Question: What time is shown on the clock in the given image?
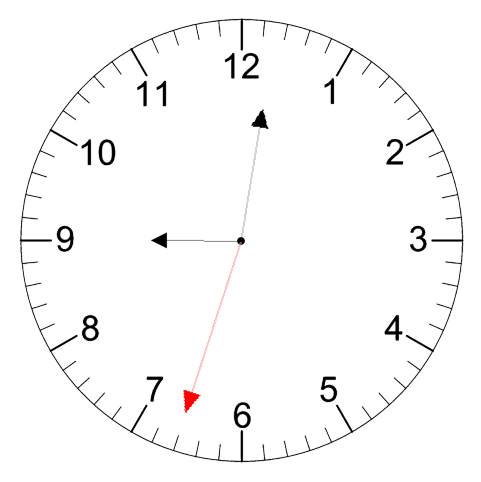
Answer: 09:01:33